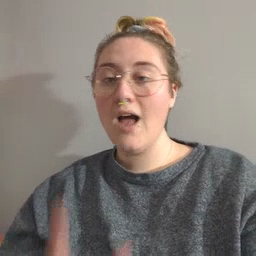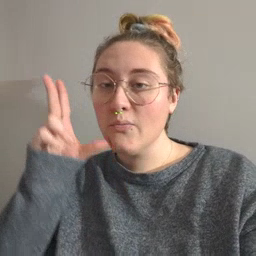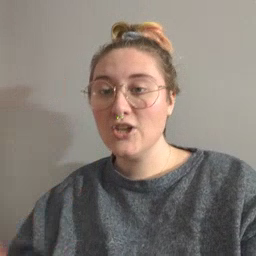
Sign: underwear